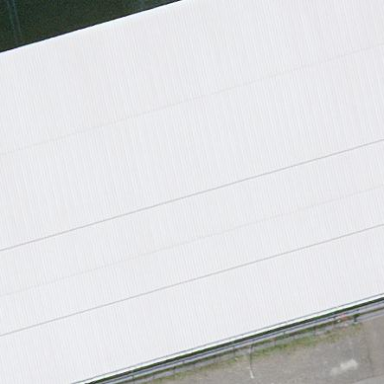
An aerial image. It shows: View of roof of building.